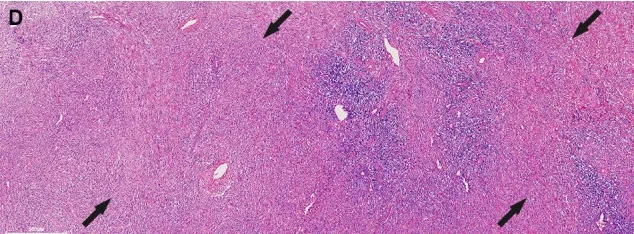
The mass generally exhibits a histologic structure of Castleman disease of hyaline-vascular type (HVCD). Toward the central region, the interfollicular areas are widened by storiform-arranged spindle cells under low power (back arrow) (D). Those spindle cells illustrate long, slender cytoplasm and vesicular to fine chromatin nuclei.
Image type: pathology (h&e)